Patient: sex M, age 64
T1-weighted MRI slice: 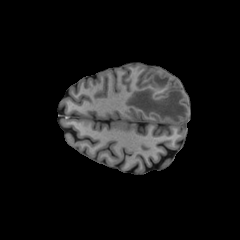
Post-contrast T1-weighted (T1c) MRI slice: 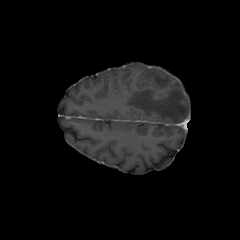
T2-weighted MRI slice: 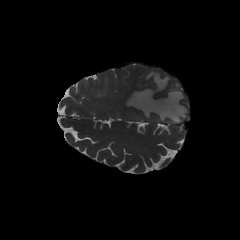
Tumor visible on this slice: yes
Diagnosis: Glioblastoma, IDH-wildtype
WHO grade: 4